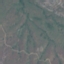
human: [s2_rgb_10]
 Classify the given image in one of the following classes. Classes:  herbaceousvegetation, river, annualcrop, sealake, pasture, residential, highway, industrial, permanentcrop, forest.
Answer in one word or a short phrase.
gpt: HerbaceousVegetation